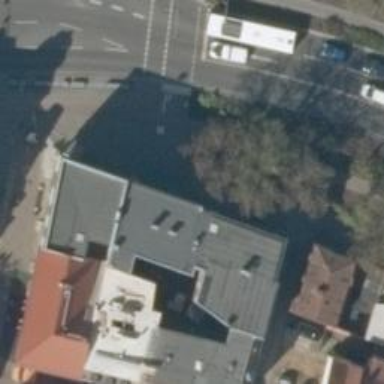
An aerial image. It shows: Restaurant.